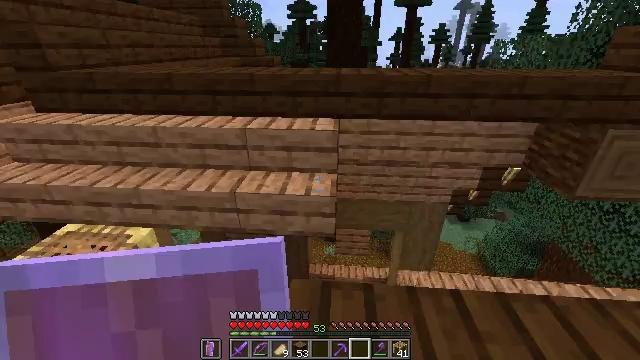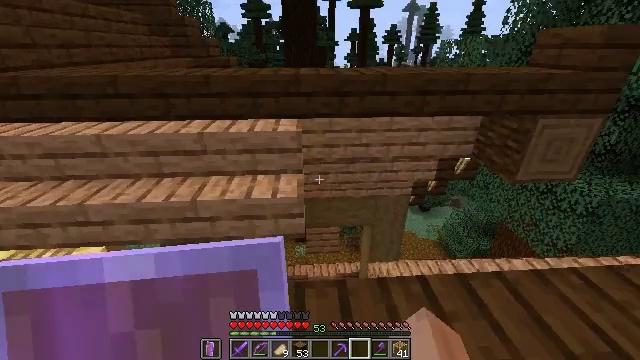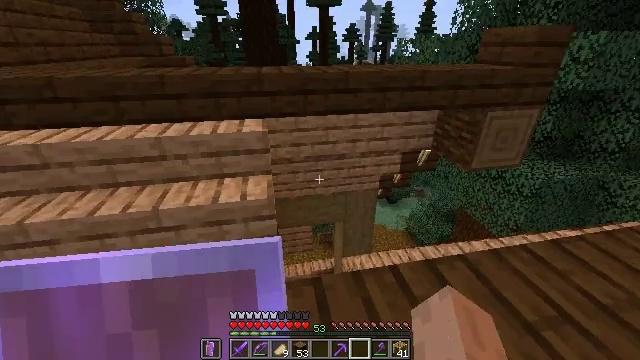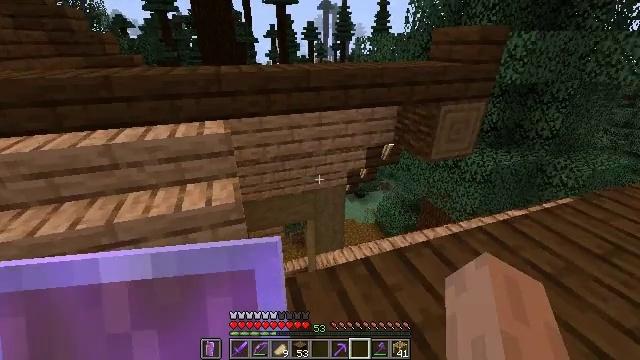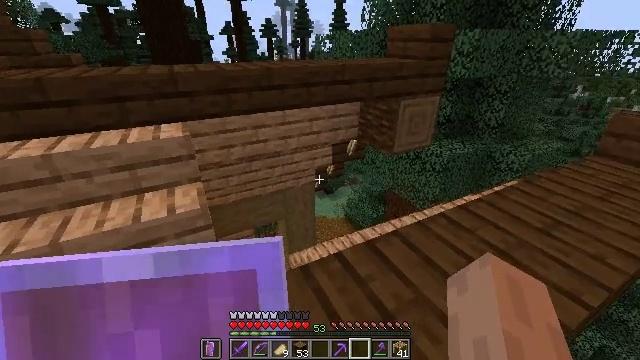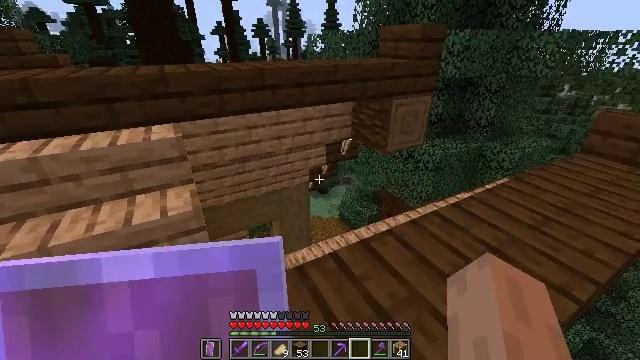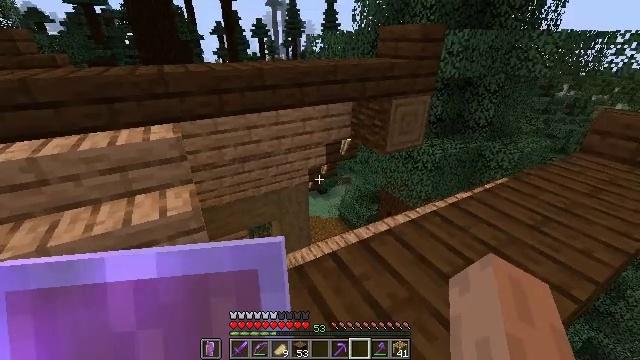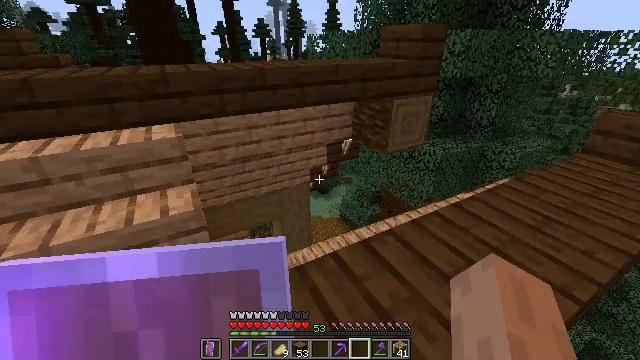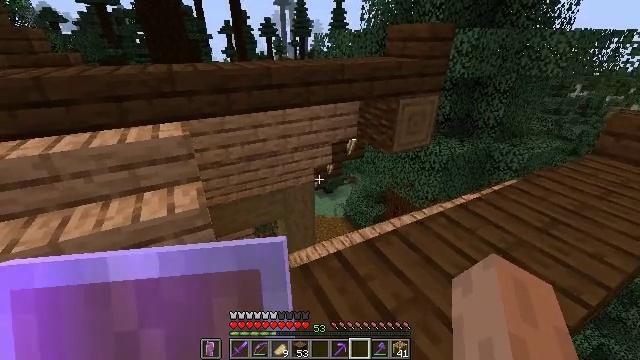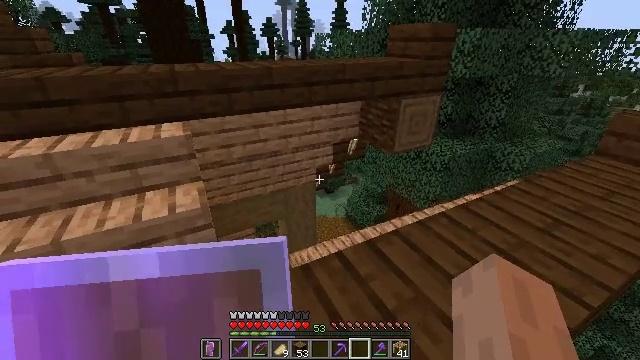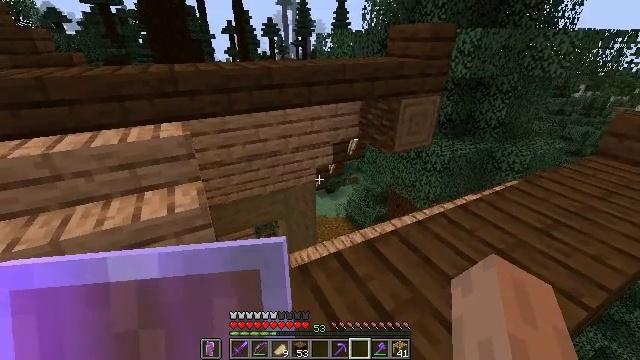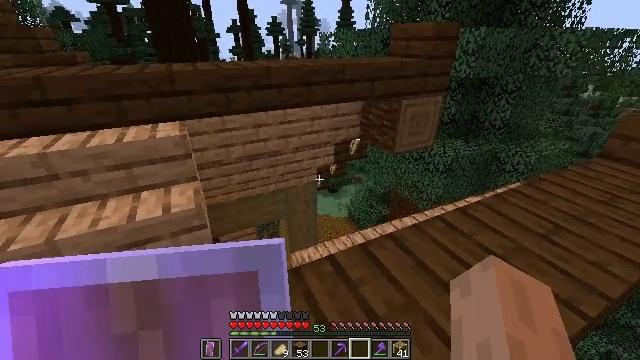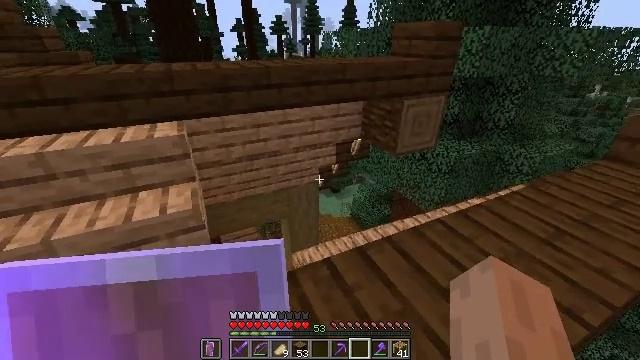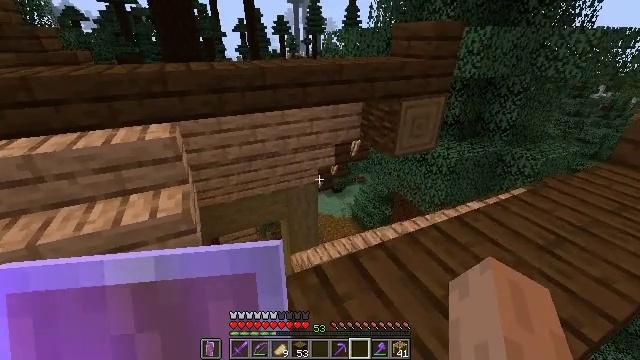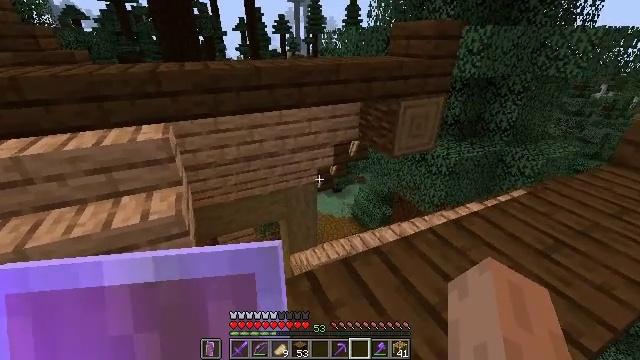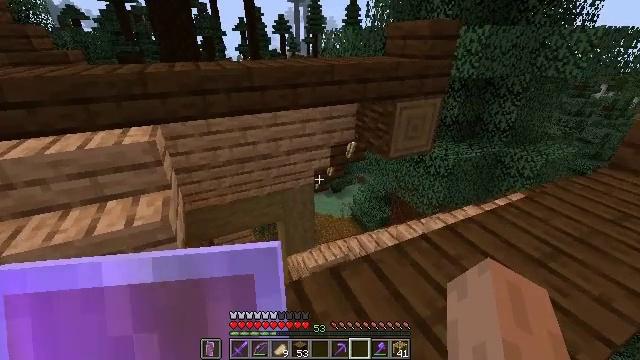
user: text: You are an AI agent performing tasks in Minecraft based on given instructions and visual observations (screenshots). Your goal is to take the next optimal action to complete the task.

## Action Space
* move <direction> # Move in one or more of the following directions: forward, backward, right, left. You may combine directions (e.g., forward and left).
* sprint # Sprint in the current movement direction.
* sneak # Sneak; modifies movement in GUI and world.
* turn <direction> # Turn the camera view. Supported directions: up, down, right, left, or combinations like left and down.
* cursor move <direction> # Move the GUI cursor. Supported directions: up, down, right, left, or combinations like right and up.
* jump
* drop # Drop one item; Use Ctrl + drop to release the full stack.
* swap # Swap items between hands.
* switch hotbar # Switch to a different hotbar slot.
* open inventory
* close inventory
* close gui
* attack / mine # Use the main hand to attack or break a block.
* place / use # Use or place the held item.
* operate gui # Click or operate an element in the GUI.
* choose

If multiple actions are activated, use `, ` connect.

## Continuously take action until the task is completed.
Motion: motion action
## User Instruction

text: Gather stripped spruce log from the tree.
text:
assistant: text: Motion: sneak, turn right
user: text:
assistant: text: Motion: sneak, turn right
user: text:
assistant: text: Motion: sneak, turn right
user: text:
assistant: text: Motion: sneak, turn right
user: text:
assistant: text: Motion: sneak, turn right
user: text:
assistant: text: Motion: sneak
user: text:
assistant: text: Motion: sneak
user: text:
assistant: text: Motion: sneak, turn left
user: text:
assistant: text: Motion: sneak
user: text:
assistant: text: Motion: move right, sneak
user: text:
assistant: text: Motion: move forward and move right, sneak
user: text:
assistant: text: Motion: move forward and move right, sneak
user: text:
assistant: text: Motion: move forward and move right, sneak
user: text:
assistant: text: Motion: move forward and move right, sneak
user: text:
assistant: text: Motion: move forward and move right, sneak
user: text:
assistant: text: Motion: move forward and move right, sneak
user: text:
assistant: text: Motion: move forward and move right, sneak
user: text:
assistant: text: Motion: move forward and move right, sneak
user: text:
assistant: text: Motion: move forward and move right, sneak
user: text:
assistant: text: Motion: move forward and move right, sneak
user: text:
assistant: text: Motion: move forward and move right, sneak
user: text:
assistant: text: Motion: move forward and move right, sneak
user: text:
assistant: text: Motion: move forward and move right, sneak
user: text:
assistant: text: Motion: move forward and move right, sneak
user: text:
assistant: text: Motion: move forward and move right, sneak
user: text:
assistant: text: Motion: move forward and move right, sneak
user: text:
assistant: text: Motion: move forward and move right, sneak
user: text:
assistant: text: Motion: move forward and move right, sneak
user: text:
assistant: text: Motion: move forward and move right, sneak
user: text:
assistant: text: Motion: move forward and move right, sneak